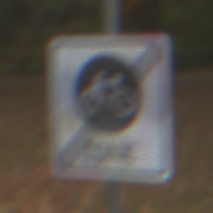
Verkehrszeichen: EndeFahrradzone
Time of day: Midday
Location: Outdoor (Nature)
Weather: Overcast
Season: Autumn
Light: Natural